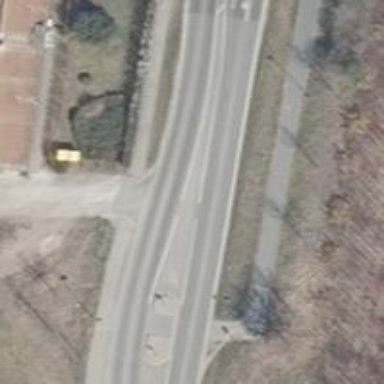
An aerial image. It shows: Secondary road with asphalt surface.